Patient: sex M, age 58
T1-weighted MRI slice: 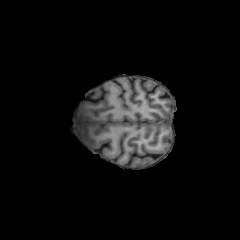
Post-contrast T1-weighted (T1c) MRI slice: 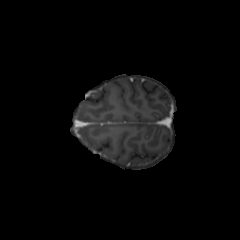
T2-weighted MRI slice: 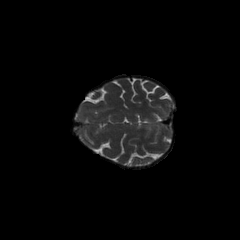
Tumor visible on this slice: no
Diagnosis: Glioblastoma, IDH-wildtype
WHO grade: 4